Question: I just installed VS12 Ultimate, and when creating a new project, this showed up:

Is this a known bug? All templates seem to be exactly the same and it doesn't really affect coding, but still, it looks like crap. Everything else seems to function just fine.
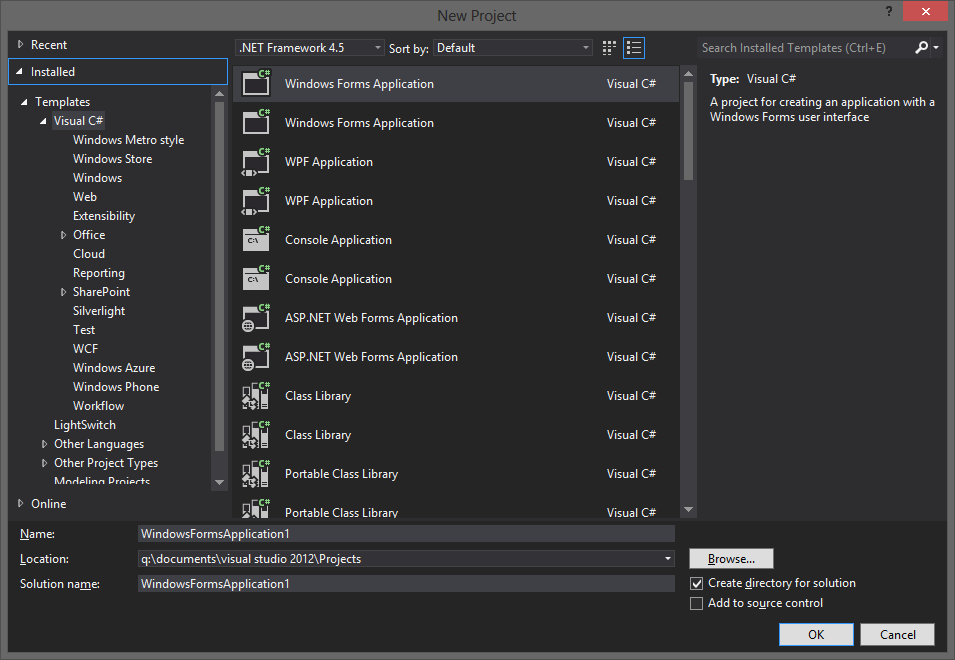
Answer: Turns out the answer to this question is, in fact, quite simple!
VS12 was showing double templates because of remains of an older installation. In order to fix this, I simply uninstalled VS12 again and removed visual studio folders in the My Documents folders, as well as any other folders that held visual studio files.
After this, I installed VS12 again and all was well.